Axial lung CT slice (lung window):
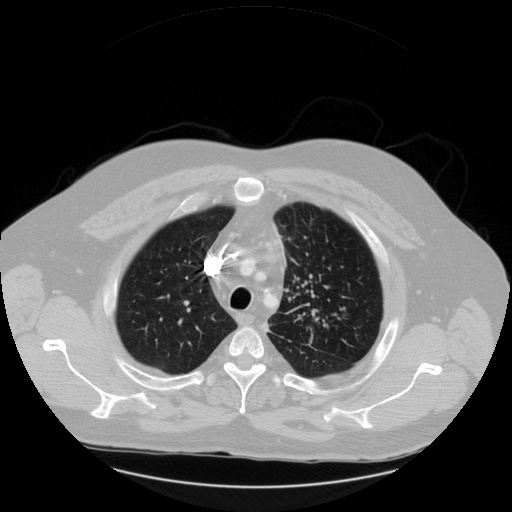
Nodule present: no